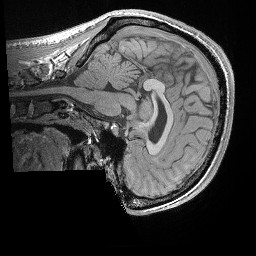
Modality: T1w
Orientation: sagittal
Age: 23
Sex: male
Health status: healthy
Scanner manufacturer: siemens
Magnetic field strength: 3 T
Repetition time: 0.02 s
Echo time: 0.00492 s